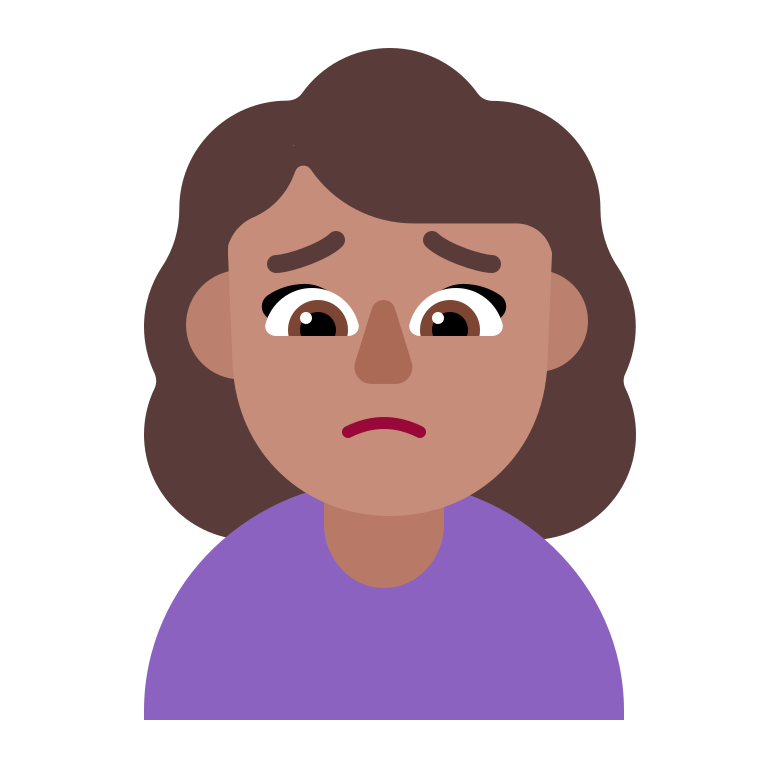
woman frowning flat